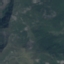
Land use / land cover: HerbaceousVegetation